Current action and preconditions to check: path_clear

Your task: For each precondition in the list above, predict whether it will hold at this action.

Consider the current scene as observed from the mobile robot's camera, and analyze the predicted future states of all dynamic agents (e.g., people, animals, vehicles, or any moving entities) within the NEXT SECOND.

IMPORTANT: Only answer "very likely" if you are absolutely certain—based on strong, clear evidence—that a dynamic agent will violate the precondition in the predicted future state. Do NOT answer "very likely" for unlikely, ambiguous, or low-probability risks.

Ask yourself for each precondition: Is there a high probability, with clear and convincing evidence, that the predicted future states of any dynamic agent will interfere with the predicted future state of the currently executing action within the NEXT SECOND, causing that precondition to fail?

Assess the risk level based on these predictions. Use "likely" or "very likely" if motions create a clear risk of interference.

Use "neutral" or "improbable" if agents are nearby but their predicted paths are clearly diverging or non-conflicting.

Failure Risk Categories: "very improbable", "improbable", "neutral", "likely", "very likely"

Answer Format: Output ONLY the probability_of_failure value from these categories: "very improbable", "improbable", "neutral", "likely", "very likely"

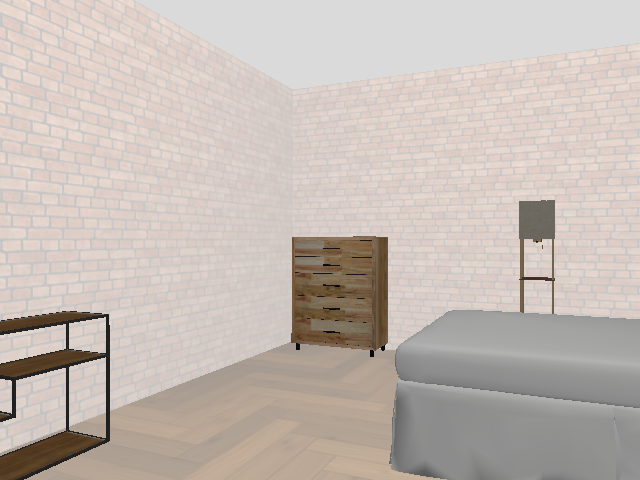

Answer: very improbable